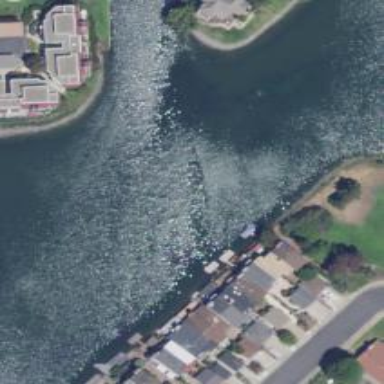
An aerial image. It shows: Dock located along the waterway.